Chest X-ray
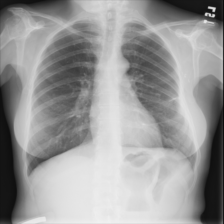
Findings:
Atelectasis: positive
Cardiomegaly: negative
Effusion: negative
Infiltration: negative
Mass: negative
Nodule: negative
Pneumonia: negative
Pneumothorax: negative
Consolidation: negative
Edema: negative
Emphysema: negative
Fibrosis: negative
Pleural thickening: negative
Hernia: negative